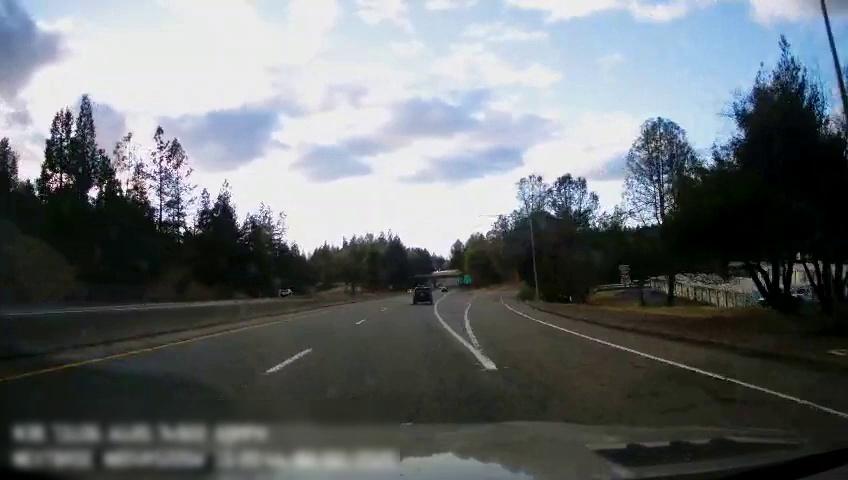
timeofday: Day
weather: Sunny
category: Drivable Space
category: Drivable Space
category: Drivable Space
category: Vehicles | SUV
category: Vehicles | SUV
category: Lanes | Opposite Lane
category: Lanes | Alternate Lane
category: Lanes | Current Lane
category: Lanes | Alternate Lane
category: Lanes | Alternate Lane
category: Lanes | Alternate Lane
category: Traffic | Signs